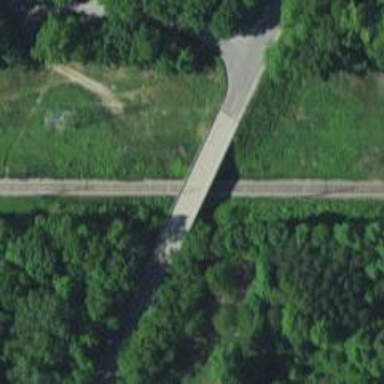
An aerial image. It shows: Tertiary road with bridge.